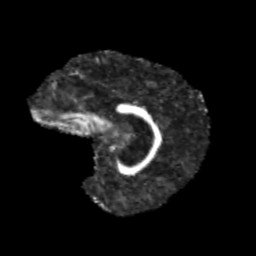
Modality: FA
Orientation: sagittal
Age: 11
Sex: female
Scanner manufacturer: siemens
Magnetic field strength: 3 T
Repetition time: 3.8 s
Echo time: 0.07 s